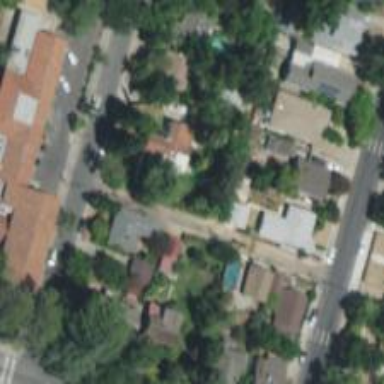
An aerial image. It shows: Alley classified as service road.